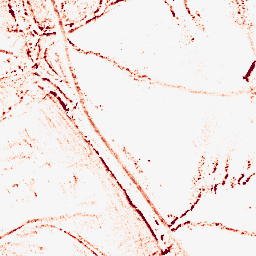
Category: morphological
Decomposition family: morphological_rect
Decomposition parameters: operation: opening
width: 5
height: 5
Upsampling method: cubic_catmull_rom
Upsampling parameters: scale: 8
Upsampling scale: 8